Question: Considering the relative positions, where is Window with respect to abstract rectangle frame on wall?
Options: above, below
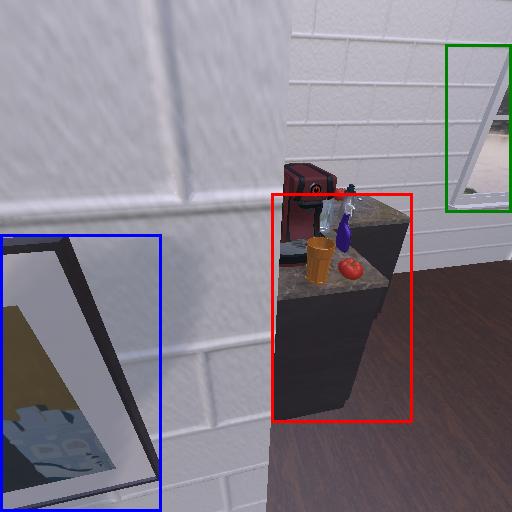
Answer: above